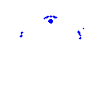
Particle: proton